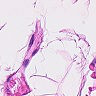
Metastatic tissue present: no